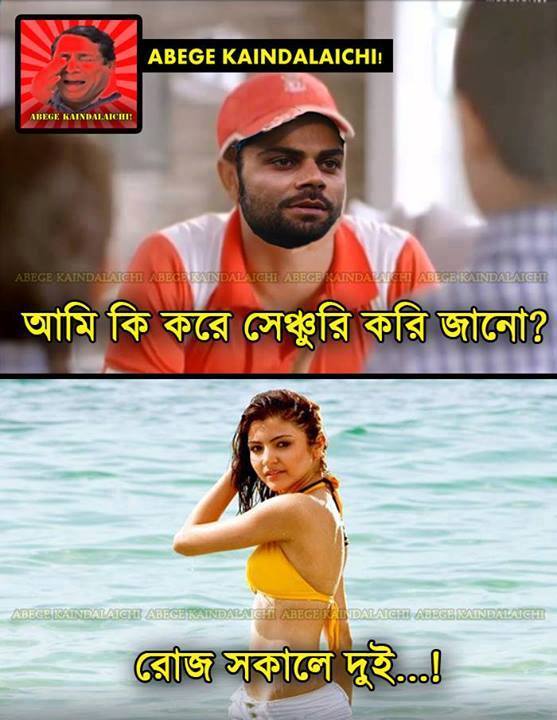
Caption: আমি কি করে সেঞ্চুরি করি জানো?  রোজ সকালে ২...!
Label: hate